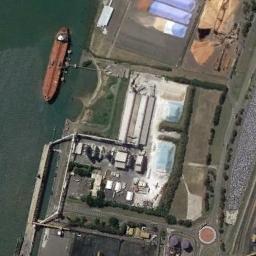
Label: ship